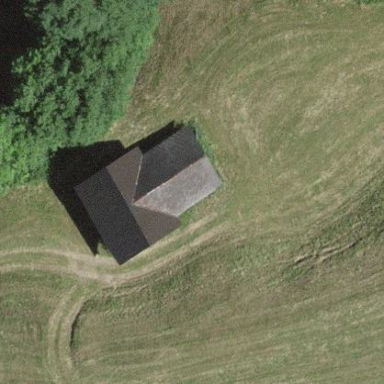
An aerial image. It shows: Rural barn.